Question:
Hello guys can please anyone suggest me how do i edit the black marked tabs in image through code,(the path for the code of this tabs)
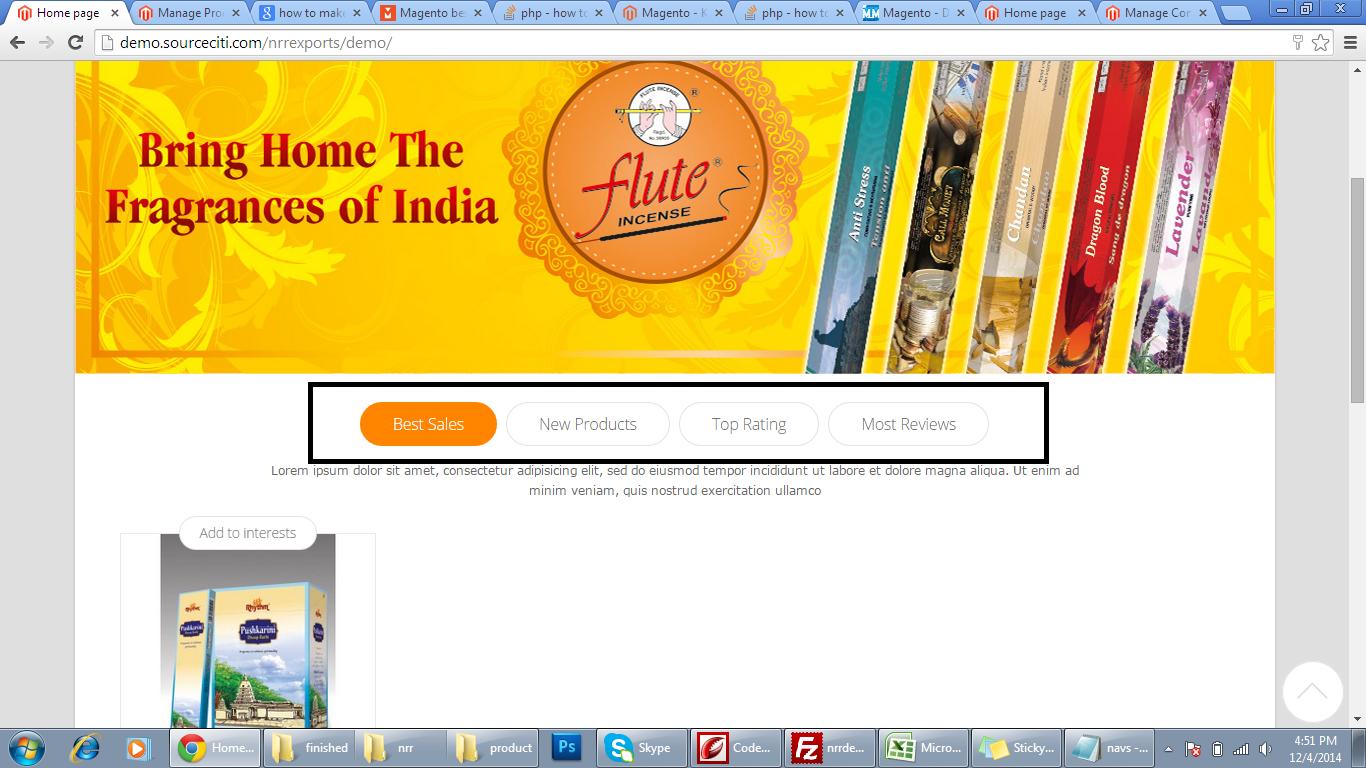
Answer: First please check from where the content of the home is come from.
you can you template path for it.
if its comes from CMS Page you can edit form the admin CMS page.
if its a comes from Static block you can change it from the CMS blocks in admin.
and if its a hardcode in phtml file or any xyz.phtml file call in home then you have to edit that xyz.phtml file.